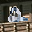
Label: 2